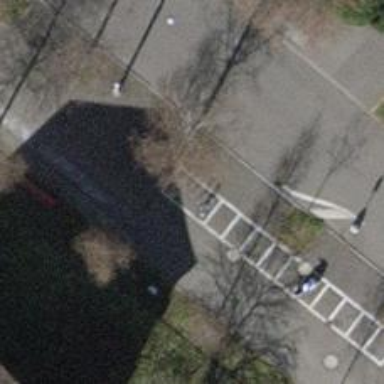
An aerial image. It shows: Bicycle parking facility.